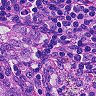
Metastatic tissue present: yes